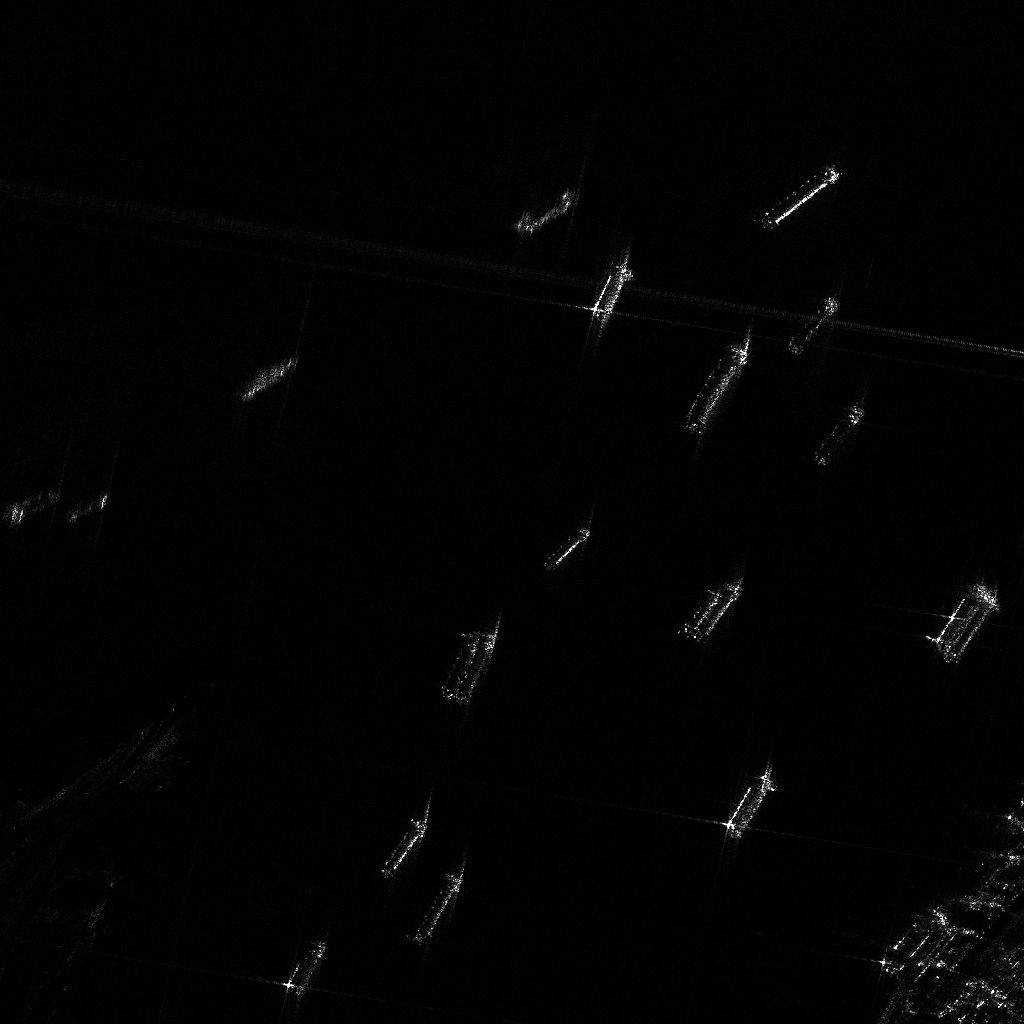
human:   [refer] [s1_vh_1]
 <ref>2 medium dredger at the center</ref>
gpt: <box>[[53, 49, 57, 57, 48], [67, 55, 71, 62, 38]]</box>

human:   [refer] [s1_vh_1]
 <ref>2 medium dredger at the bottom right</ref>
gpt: <box>[[71, 74, 74, 82, 34], [86, 87, 90, 96, 34]]</box>

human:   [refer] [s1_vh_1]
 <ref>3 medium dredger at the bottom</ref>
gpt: <box>[[38, 77, 41, 86, 34], [41, 84, 44, 92, 34], [28, 89, 32, 98, 34]]</box>

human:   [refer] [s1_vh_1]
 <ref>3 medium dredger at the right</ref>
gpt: <box>[[92, 56, 95, 65, 34], [80, 37, 83, 46, 34], [77, 27, 80, 36, 34]]</box>

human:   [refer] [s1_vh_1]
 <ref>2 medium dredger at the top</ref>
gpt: <box>[[57, 24, 61, 32, 34], [51, 16, 55, 24, 48]]</box>

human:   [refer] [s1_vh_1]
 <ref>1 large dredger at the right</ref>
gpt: <box>[[68, 31, 71, 43, 26]]</box>

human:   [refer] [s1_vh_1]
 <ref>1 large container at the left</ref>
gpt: <box>[[24, 33, 27, 41, 48]]</box>